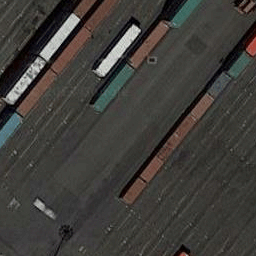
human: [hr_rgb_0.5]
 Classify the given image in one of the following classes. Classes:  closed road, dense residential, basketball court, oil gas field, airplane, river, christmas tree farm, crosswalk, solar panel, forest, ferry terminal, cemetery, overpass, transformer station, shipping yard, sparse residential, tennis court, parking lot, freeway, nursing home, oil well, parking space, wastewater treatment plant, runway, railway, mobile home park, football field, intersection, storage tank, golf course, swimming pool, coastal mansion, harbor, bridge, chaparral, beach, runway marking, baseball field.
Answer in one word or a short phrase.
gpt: shipping yard